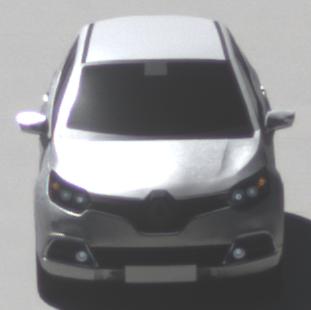
Make: Renault
Model: Captur ENERGY TCe 90
Detailed model: Captur (I)
Model produced from: 2013/06
Model produced until: 2015/05
Doors: 5
Color: white
Road condition: dry road
Daytime: morning or afternoon
Contrast: high contrast